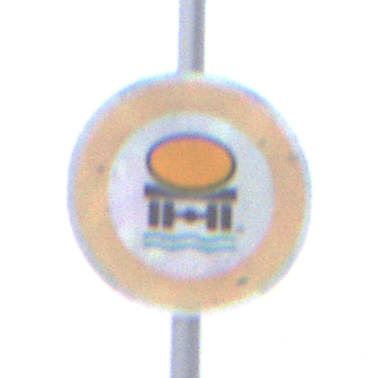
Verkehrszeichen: VerbotFahrzeugeWassergefaehrdenderLadung
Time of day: MorningAfternoon
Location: Outdoor (RoadRail)
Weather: Overcast
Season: NotSpecified
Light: Natural